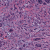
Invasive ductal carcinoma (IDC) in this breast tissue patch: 1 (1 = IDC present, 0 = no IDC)